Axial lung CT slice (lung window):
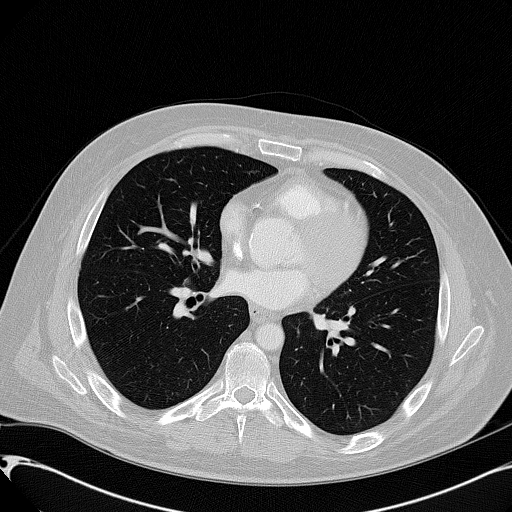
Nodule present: no